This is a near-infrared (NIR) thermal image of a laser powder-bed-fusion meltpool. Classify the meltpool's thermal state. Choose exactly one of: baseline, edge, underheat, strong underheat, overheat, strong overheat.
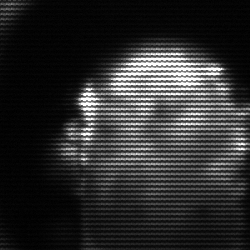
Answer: baseline